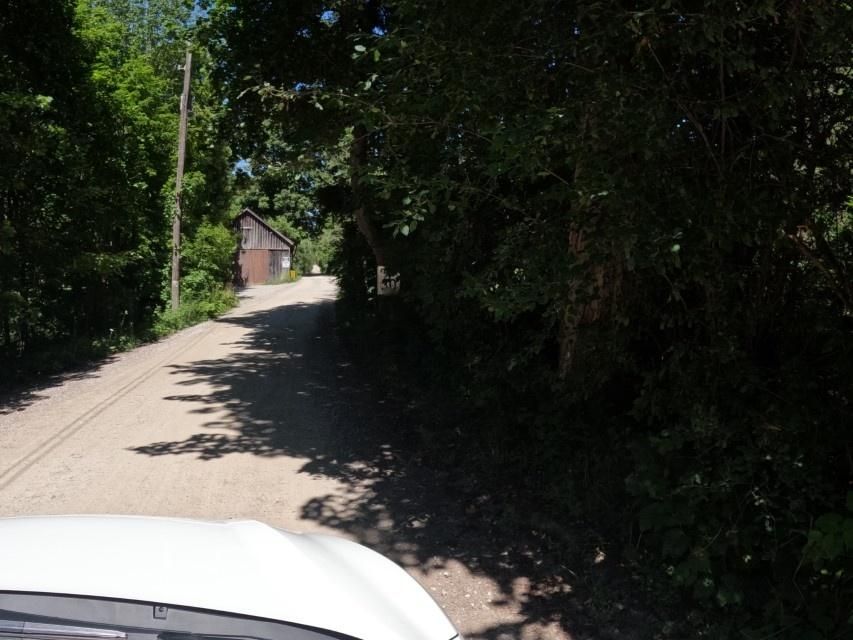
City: kitchener-waterloo